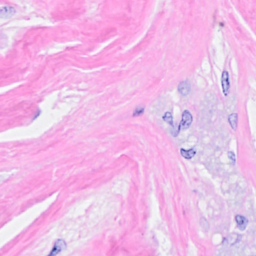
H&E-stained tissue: Breast